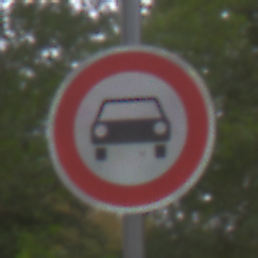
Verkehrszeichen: VerbotKraftwagen
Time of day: Midday
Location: Outdoor (Nature)
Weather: Overcast
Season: Autumn
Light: Natural